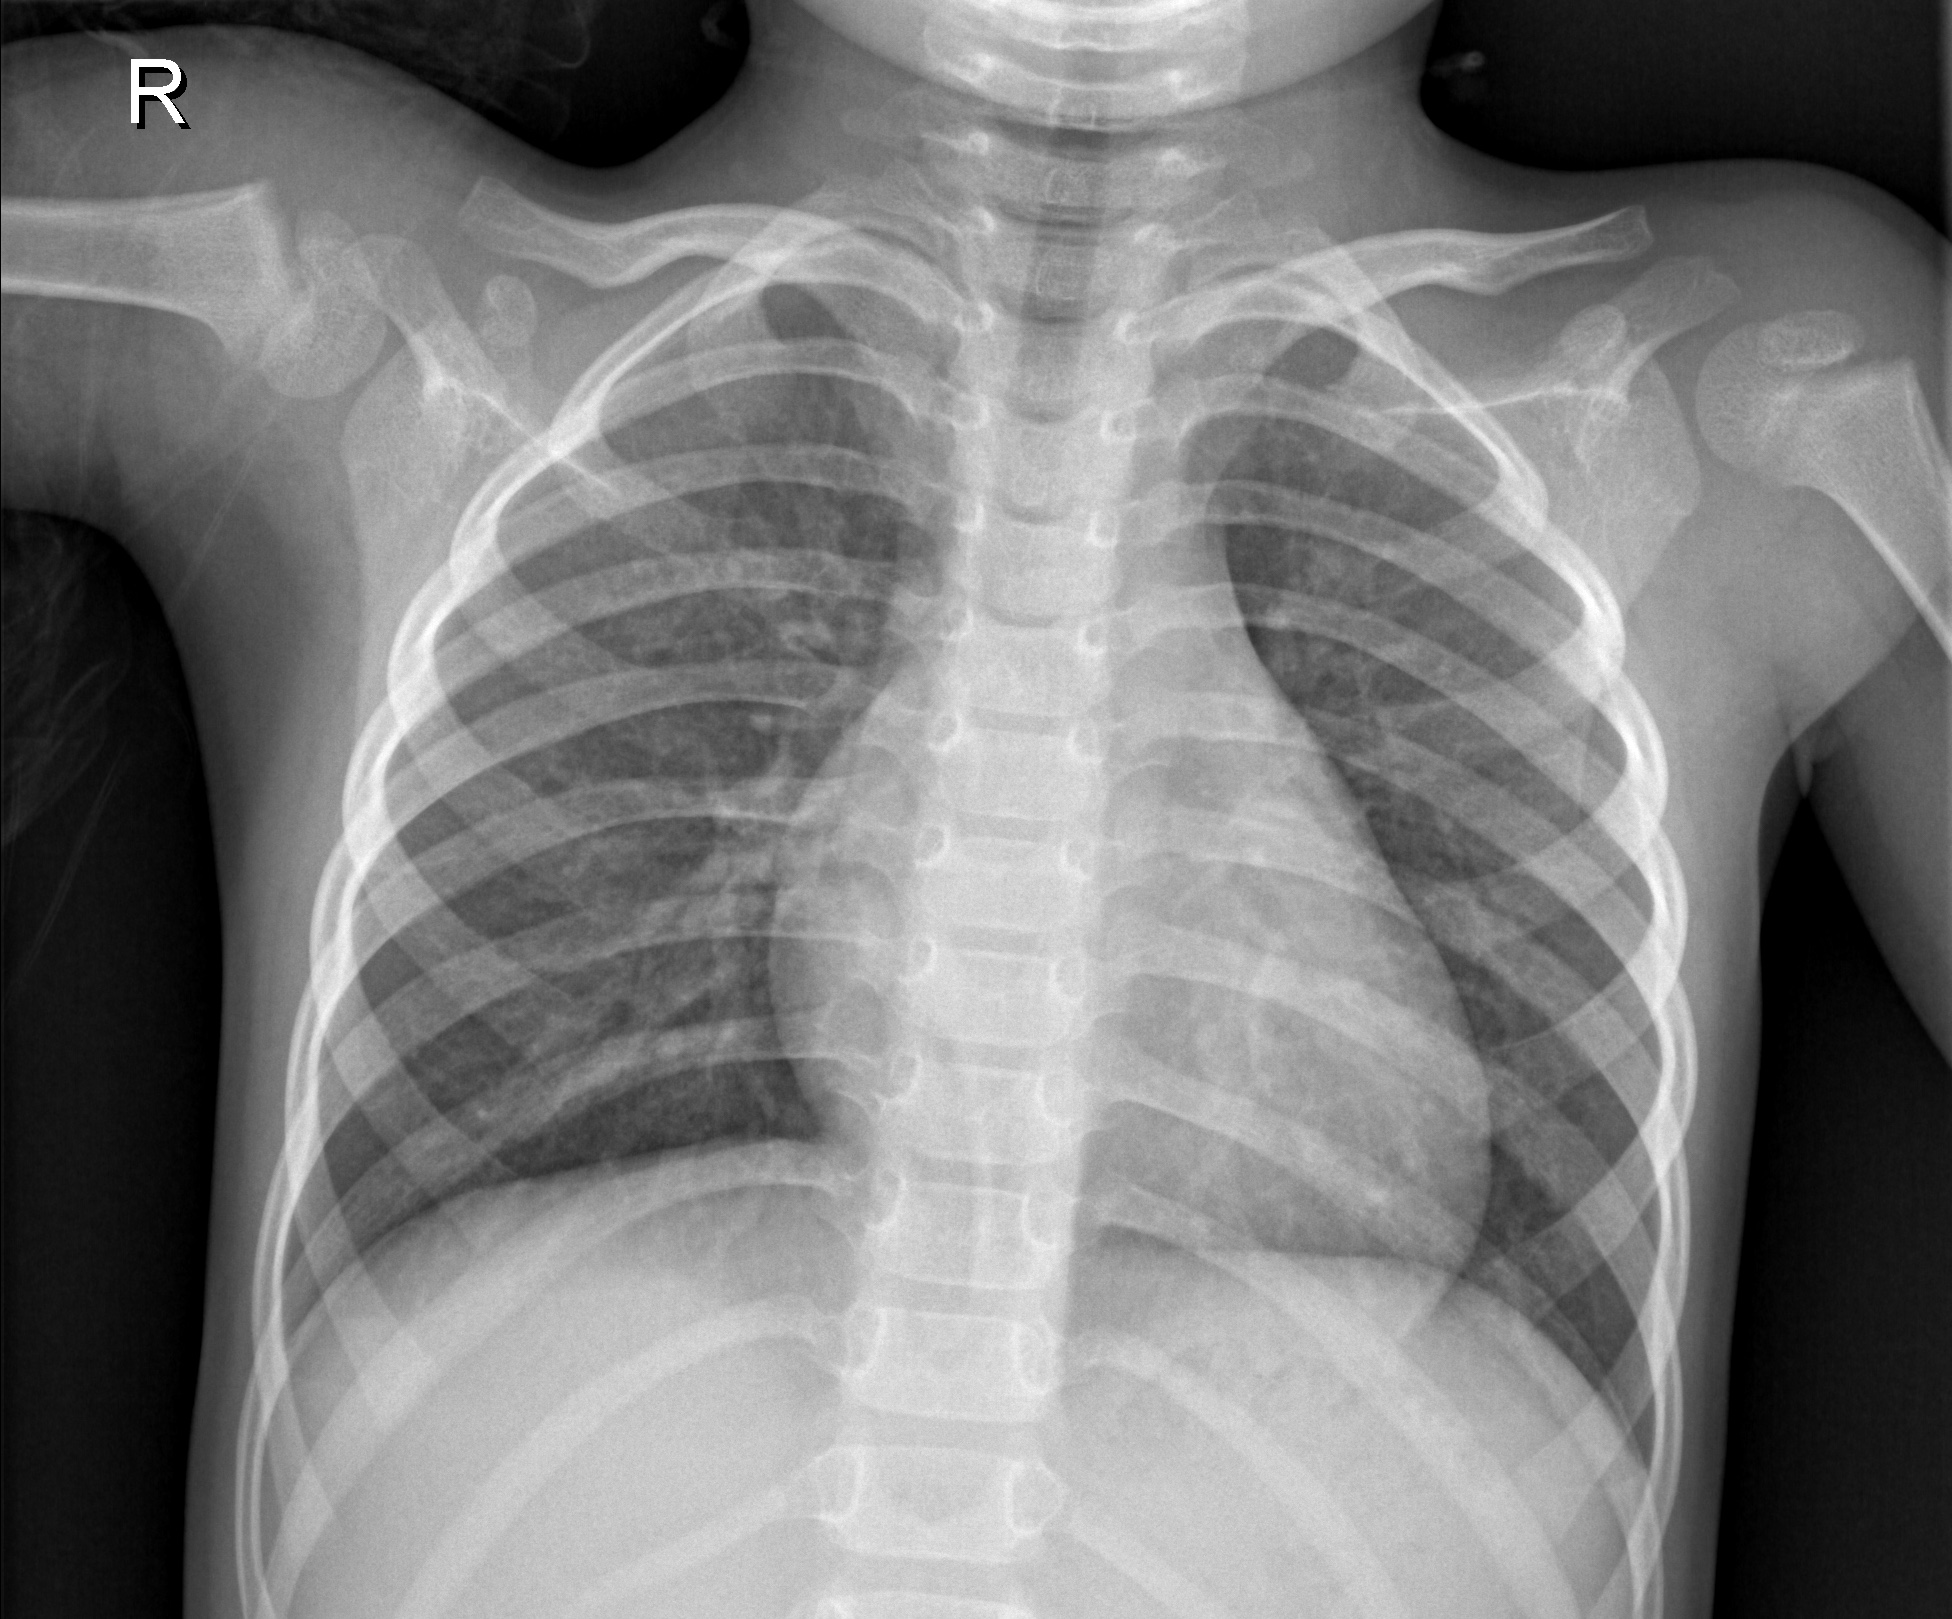
Diagnosis: NORMAL